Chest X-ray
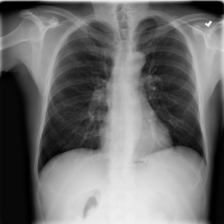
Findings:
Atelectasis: negative
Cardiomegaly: negative
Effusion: negative
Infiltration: positive
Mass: negative
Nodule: negative
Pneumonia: negative
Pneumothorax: negative
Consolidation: negative
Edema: negative
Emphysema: negative
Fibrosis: negative
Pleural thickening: negative
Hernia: negative